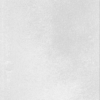
Label: dusty